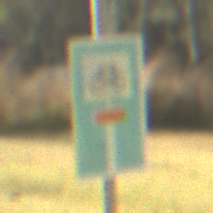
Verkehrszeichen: SackgasseRadverkehrDurchlaessig
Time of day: MorningAfternoon
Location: Outdoor (Nature)
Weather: PartlyCloudy
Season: NotSpecified
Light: Natural